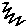
Label: zigzag